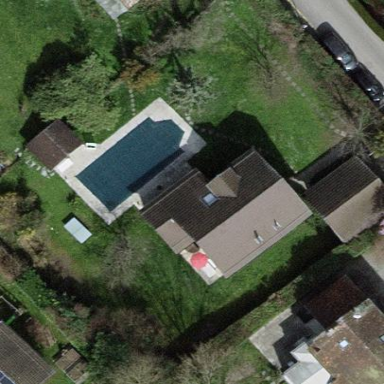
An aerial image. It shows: Garden surrounded by fence.